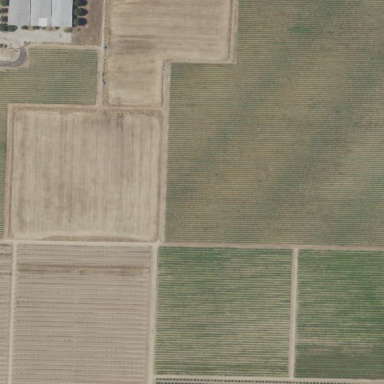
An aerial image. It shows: Crop field in farm area.